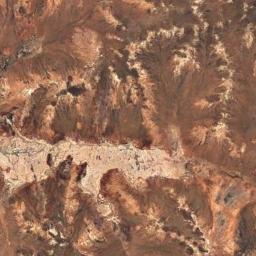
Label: desert